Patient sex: F
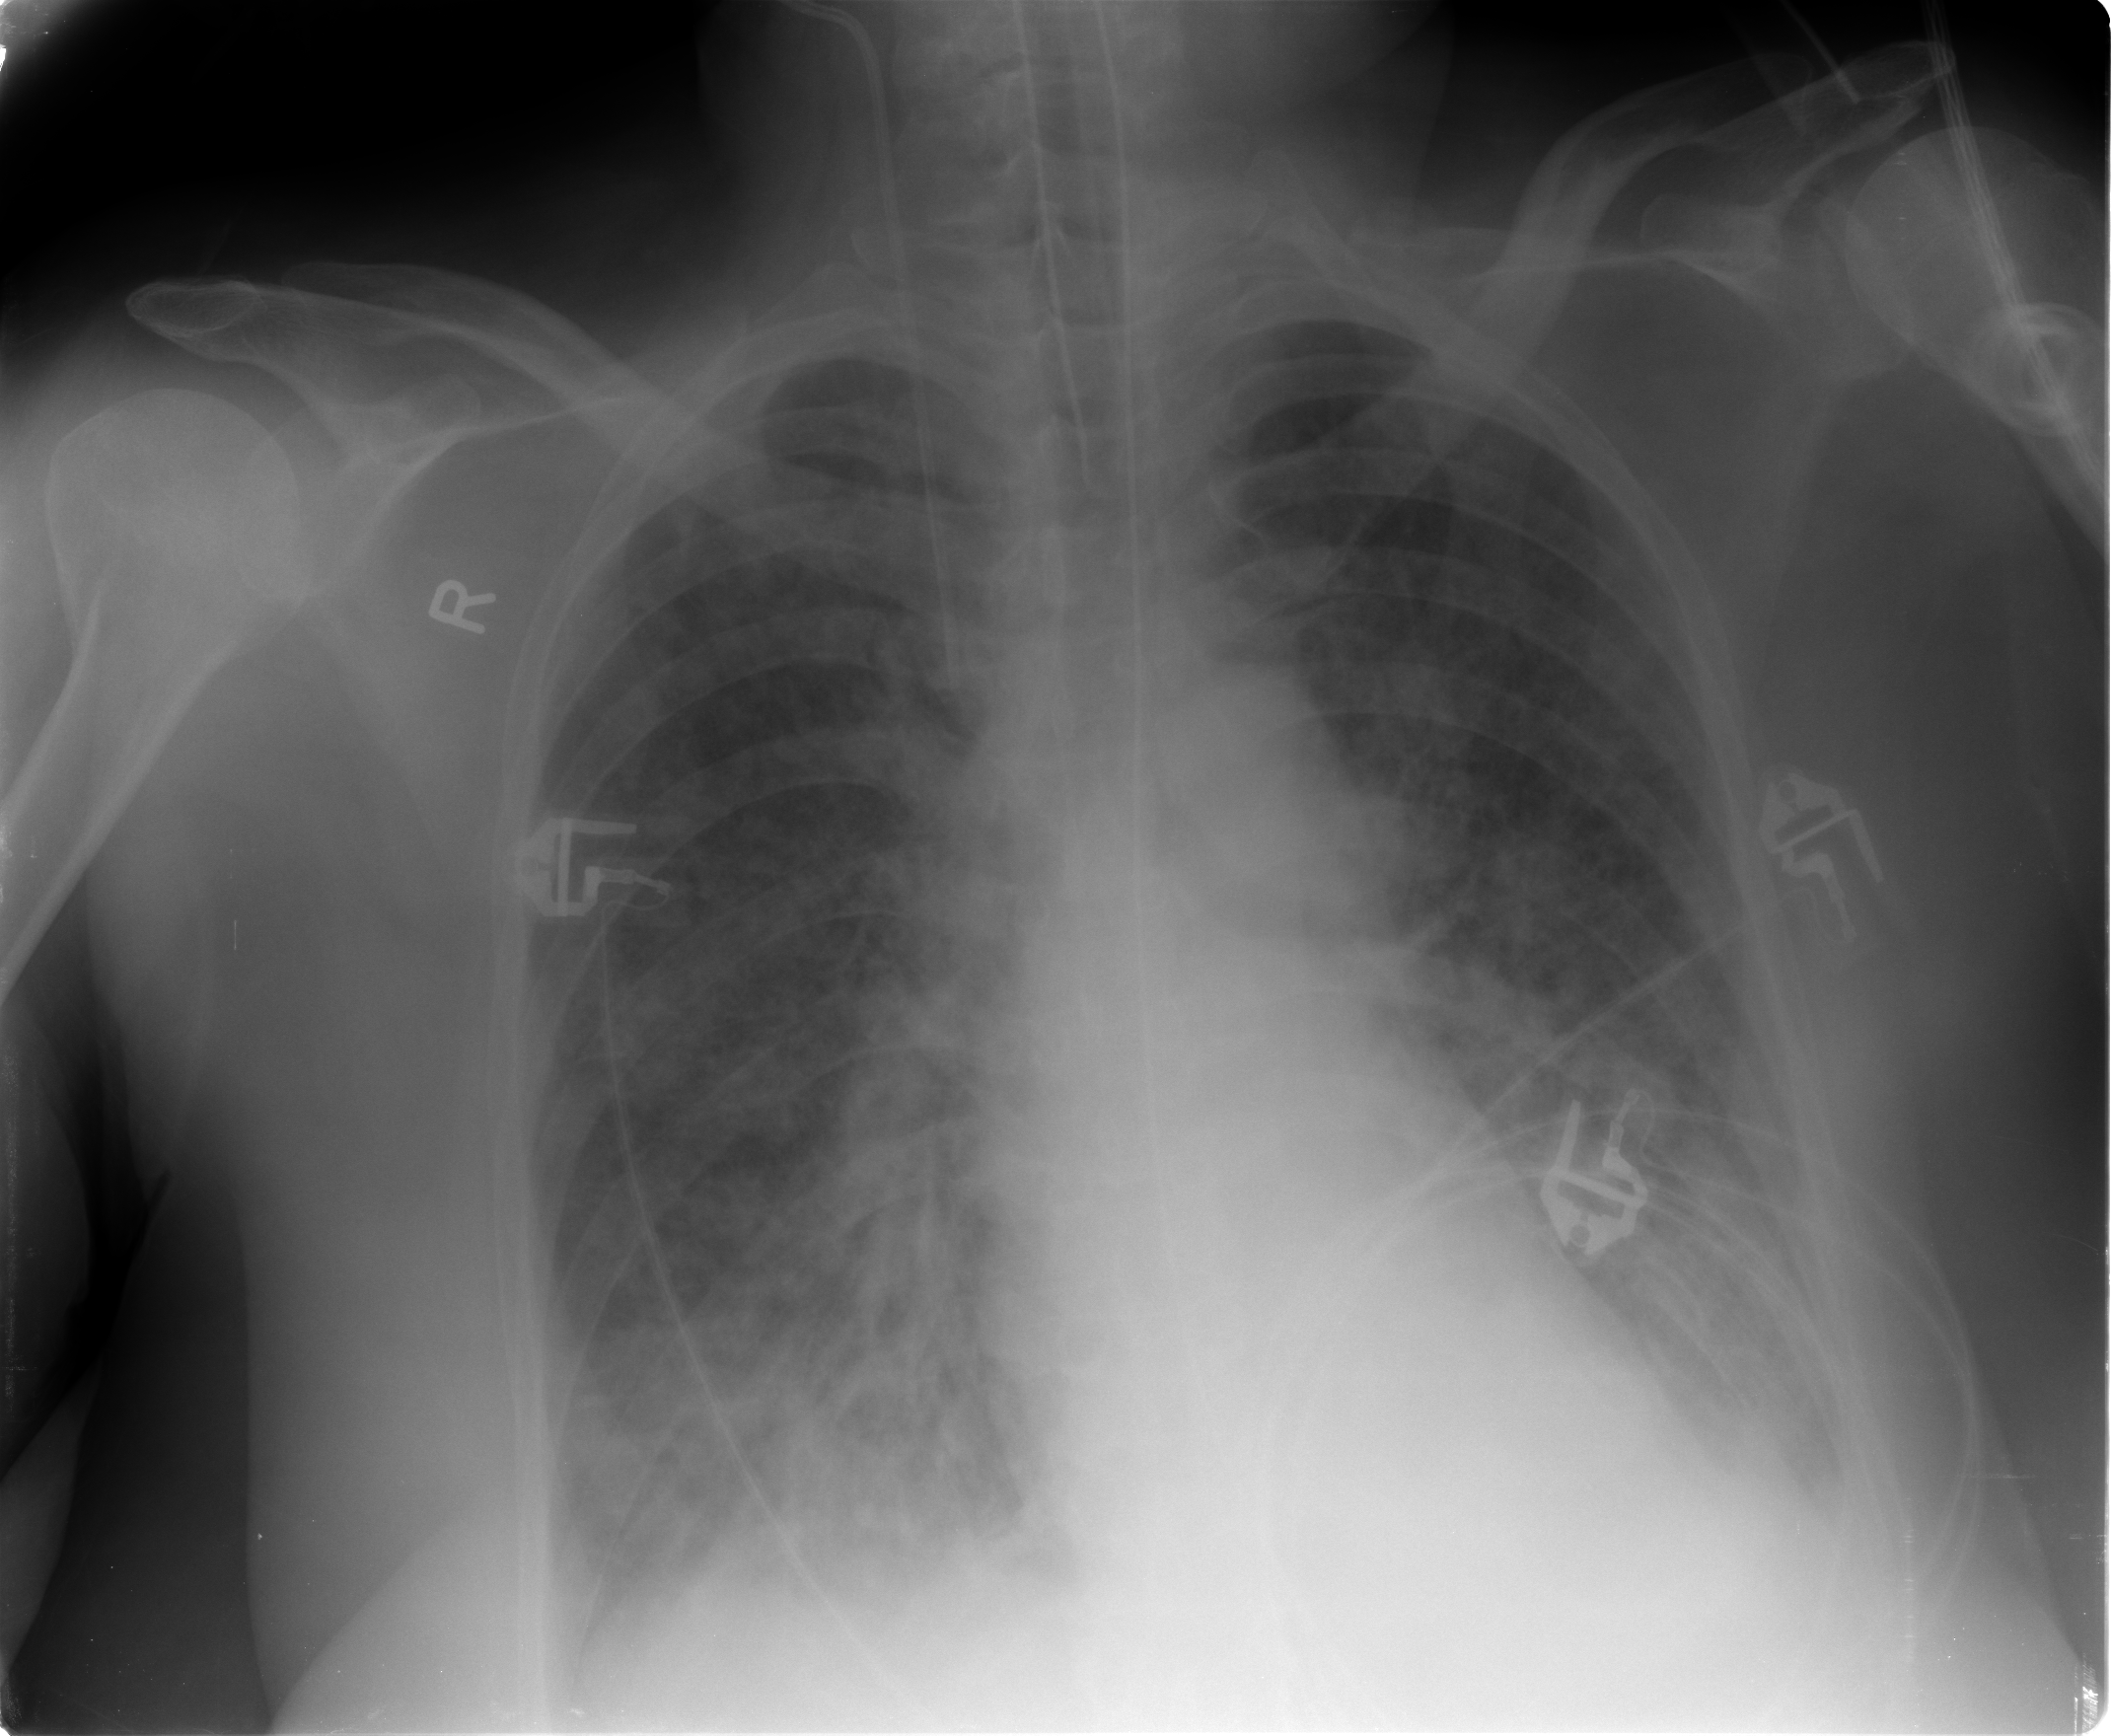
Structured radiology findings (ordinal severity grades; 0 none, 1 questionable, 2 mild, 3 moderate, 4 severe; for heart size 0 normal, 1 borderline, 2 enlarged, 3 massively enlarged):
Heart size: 0
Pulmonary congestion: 3
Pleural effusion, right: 2
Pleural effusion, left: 2
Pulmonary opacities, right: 1
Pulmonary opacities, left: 1
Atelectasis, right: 2
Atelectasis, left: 2